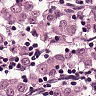
Metastatic tissue present: yes